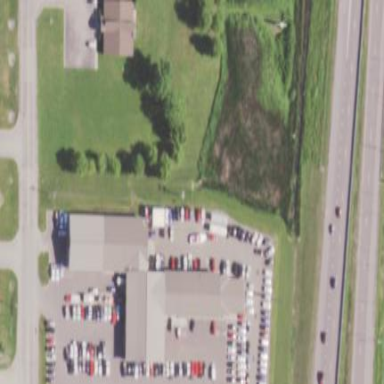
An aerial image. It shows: Car shop building.